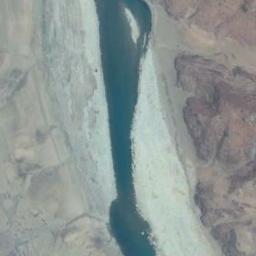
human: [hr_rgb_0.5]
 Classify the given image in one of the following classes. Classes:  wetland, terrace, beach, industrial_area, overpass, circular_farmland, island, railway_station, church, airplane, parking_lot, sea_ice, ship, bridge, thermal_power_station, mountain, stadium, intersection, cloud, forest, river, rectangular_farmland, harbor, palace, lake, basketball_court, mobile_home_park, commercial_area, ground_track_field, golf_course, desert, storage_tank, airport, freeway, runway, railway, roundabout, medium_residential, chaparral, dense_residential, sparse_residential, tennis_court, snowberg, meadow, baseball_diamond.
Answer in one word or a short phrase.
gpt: river